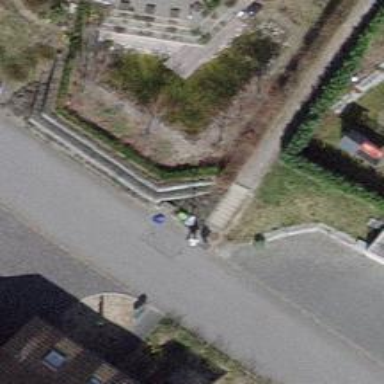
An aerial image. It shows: Set of steps on the road.